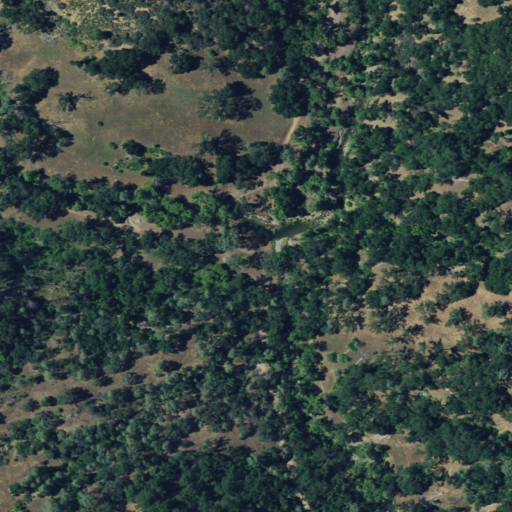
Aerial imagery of valley in California named Carrol Canyon containing mixed forest, shrub, evergreen forest, grassland, and woody wetlands